Brain MRI, t2w sequence, axial 2D slice.
Patient: age 43, sex M, weight 95 kg, height 1.95 m
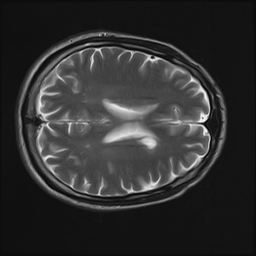